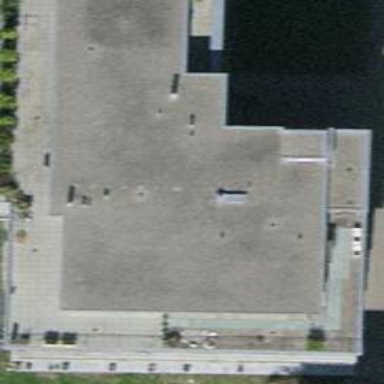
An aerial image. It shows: Apartment building with flat roof covered in tiles.